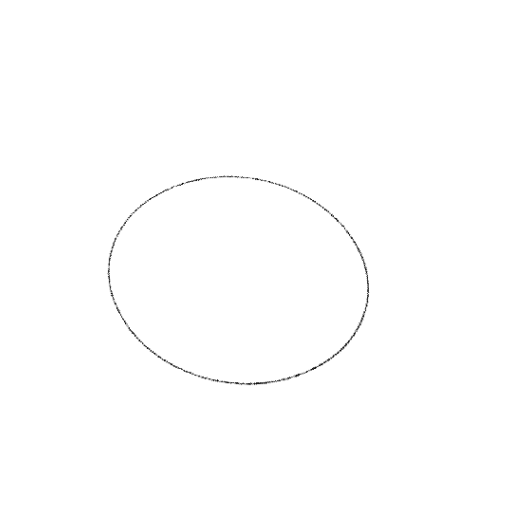
Crossing number: 0